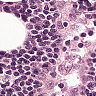
Metastatic tissue present: no